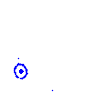
Particle: pion